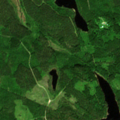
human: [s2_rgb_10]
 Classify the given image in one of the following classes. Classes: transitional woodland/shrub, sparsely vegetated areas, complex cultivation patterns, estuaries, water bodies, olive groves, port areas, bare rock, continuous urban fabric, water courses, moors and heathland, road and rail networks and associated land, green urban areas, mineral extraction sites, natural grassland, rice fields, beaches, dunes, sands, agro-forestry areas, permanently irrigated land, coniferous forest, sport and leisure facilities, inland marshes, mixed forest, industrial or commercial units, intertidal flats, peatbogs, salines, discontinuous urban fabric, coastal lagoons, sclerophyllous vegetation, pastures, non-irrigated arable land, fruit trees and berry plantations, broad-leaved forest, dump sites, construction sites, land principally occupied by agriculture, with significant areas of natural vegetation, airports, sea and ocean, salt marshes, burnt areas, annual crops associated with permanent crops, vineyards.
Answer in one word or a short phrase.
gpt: coniferous forest, mixed forest, water bodies